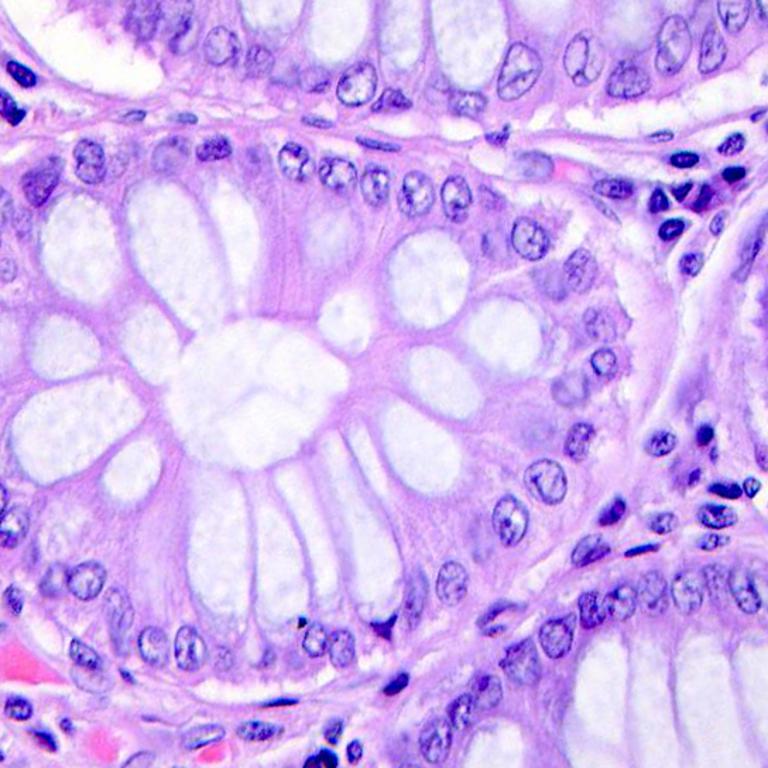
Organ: colon
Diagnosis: benign